高三 · 代数
已知函数 $f(x)=a \sin x+b$ 的导函数为 $f^{\prime}(x)$, 若 $f^{\prime}\left(\frac{\pi}{3}\right)=1$, 则 $a=(\quad)$
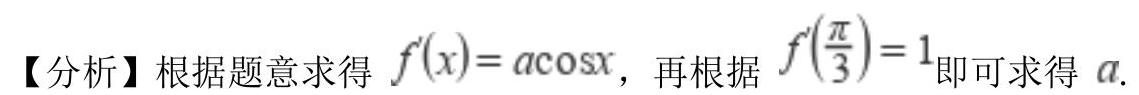
A. 4
B. 2
C. 1
D. $\frac{1}{2}$
答案: B
解析: 答案: B

【解析】 由题意知: $f^{\prime}(x)=a \cos x$.

因为 $f^{\prime}\left(\frac{\pi}{3}\right)=1$, 所以 $a \cos \frac{\pi}{3}=1$, 解得 $a=2$.

故答案为: B.

7.答案: C

【解析】 由题得 $f^{\prime}(x)=2 f^{\prime}(e)+\frac{1}{x}, \therefore f^{\prime}(e)=2 f^{\prime}(e)+\frac{1}{e}, \therefore f^{\prime}(e)=-\frac{1}{e}$,

所以 $f(e)=2 e f^{\prime}(e)+\ln e=2 e \times\left(-\frac{1}{e}\right)+1=-1$.

故答案为: C.

【分析】先求导, 再计算出 $f^{\prime}(e)$, 再求 $f(e)$.